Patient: sex M, age 83
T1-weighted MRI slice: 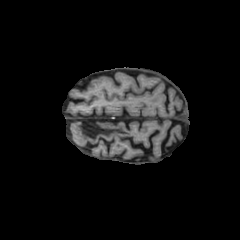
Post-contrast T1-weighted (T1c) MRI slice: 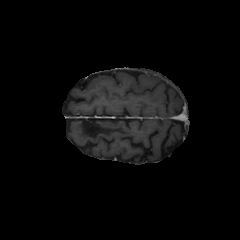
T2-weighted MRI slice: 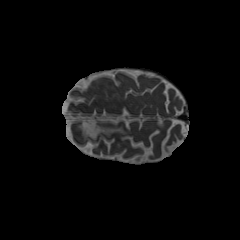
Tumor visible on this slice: no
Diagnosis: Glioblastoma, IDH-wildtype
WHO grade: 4